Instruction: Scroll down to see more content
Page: traveler
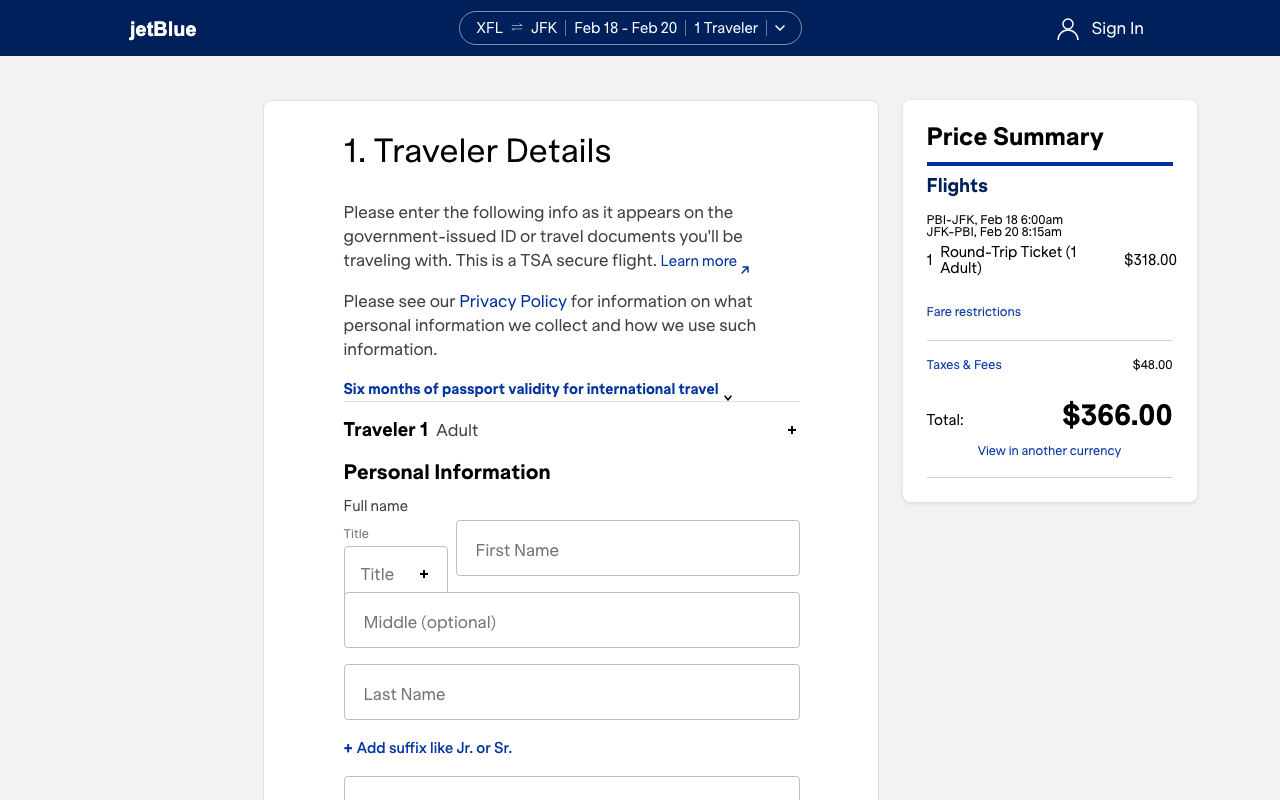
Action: scroll